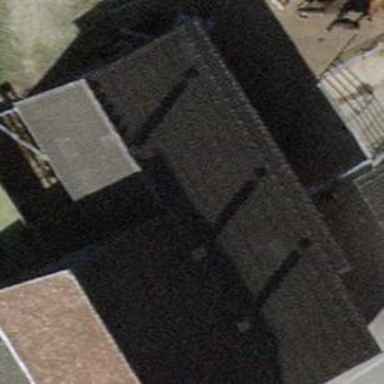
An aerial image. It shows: Cowshed with gabled roof made of metal sheets in slategray color. The roof is oriented along the building.